Field crop: maize
Growth stage: 1
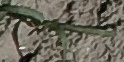
Species: sorghum